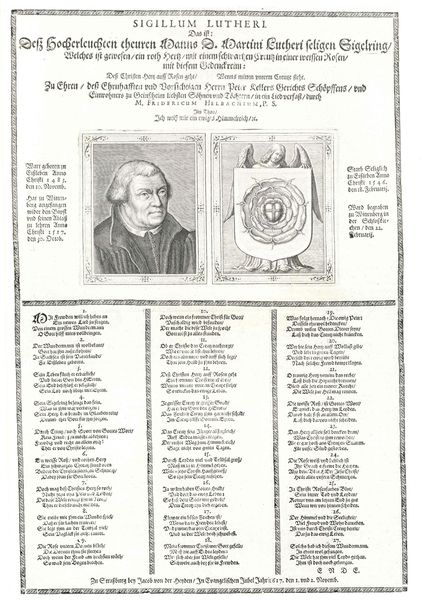
Titel: Sigillum Lutheri. Das ist: Deß...Lutheri seligen Sigelring
Künstler: Jacob von der Heyden
Institution: (Seriendruck)
Schlagwörter: flügel, mann, schwarz, weiss, zeichnung, blüte, ornament, kragen, rahmen, bild, portrait, porträt, kirche, haare, kutte, mantel, drei, blatt, engel, ranken, schrift, bilder, papier, grafik, graphik, linien, spalten, rand, deutsch, schild, eckig, kreuz, druck, druckgraphik, stich, seite, illustration, schwarzweiß, text, zeitung, buchstaben, überschrift, buchdruck, wappen, schwarzw, eck, rosette, luther, herz, zeilen, siegel, viereck, dornenkrone, gedruckt, flugblatt, ornat, sigel, wissenschaft, doppel, latein, siegelring, martin, reformation, spalte, martin luther, reformator, bildbeschreibung, schwaz weiß, buch seite, matin luther, sigillum, sigillum luther, flühel, sigelring